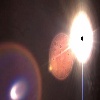
Label: sunburn